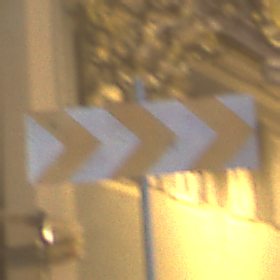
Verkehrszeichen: RichtungstafelnInKurvenGrossLinks
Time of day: Night
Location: Outdoor (Urban)
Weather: Overcast
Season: Winter
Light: Artificial